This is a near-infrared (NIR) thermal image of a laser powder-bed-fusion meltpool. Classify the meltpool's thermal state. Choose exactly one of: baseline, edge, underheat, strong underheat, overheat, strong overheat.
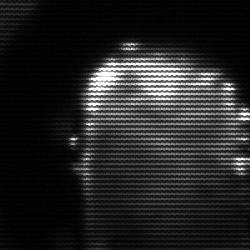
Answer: baseline